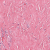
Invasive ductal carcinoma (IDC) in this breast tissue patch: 0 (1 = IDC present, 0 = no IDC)